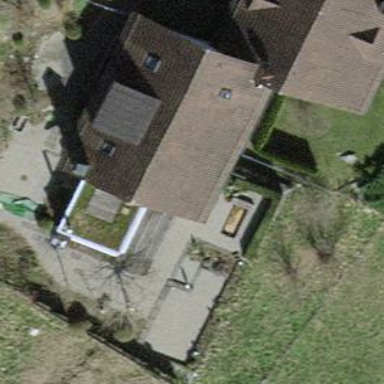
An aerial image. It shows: Building with tiled roof.